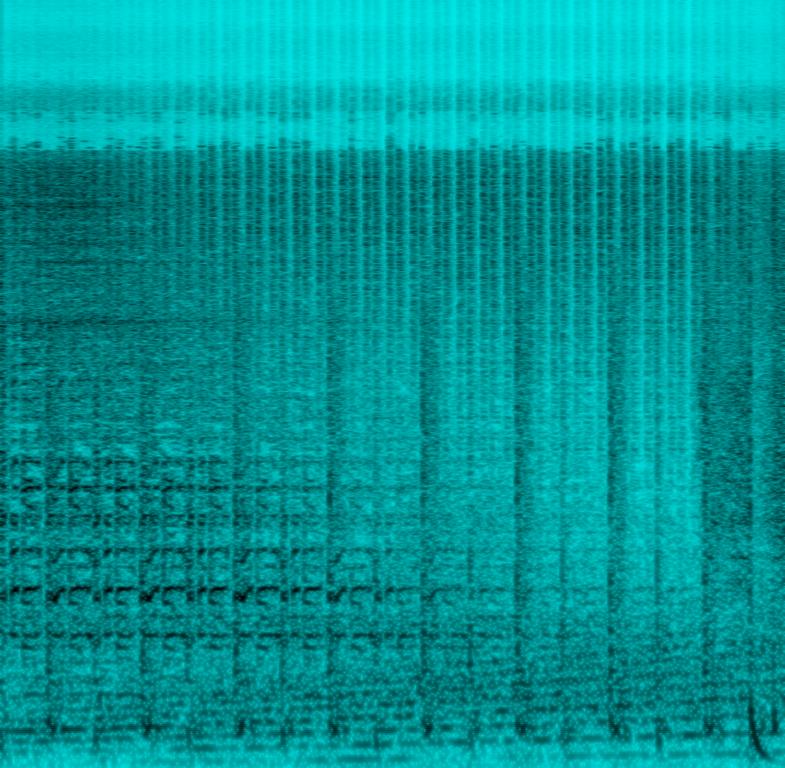
The low quality recording features an electro song that consists of a punchy kick, shimmering hi hats, echoing stuttering vocal, punchy snare and synth down sweep. It sounds energetic and exciting.